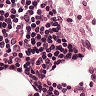
Metastatic tissue present: no